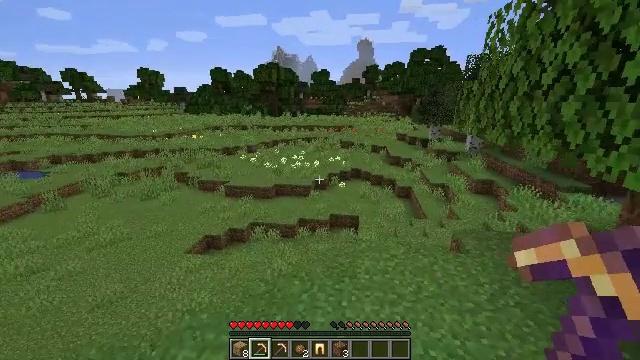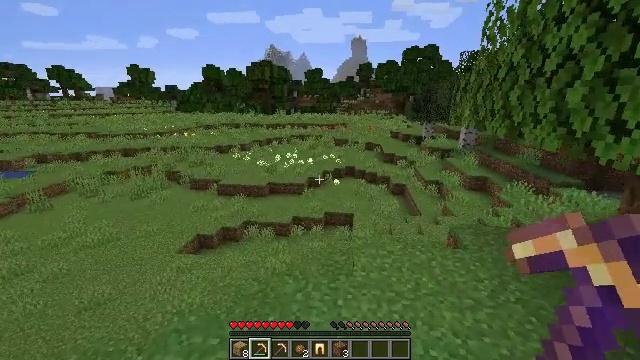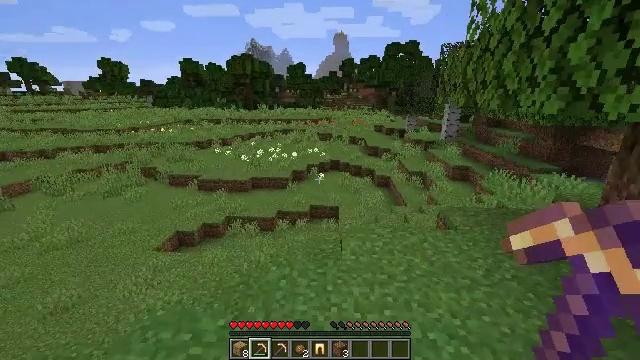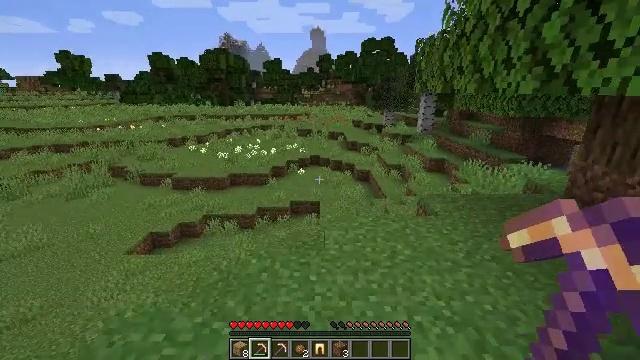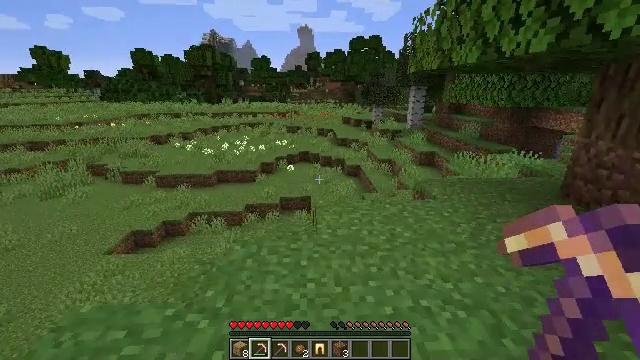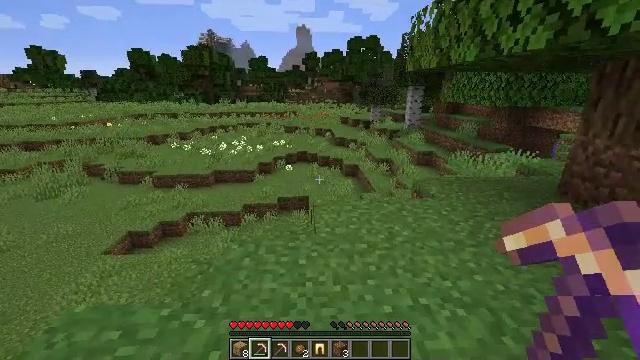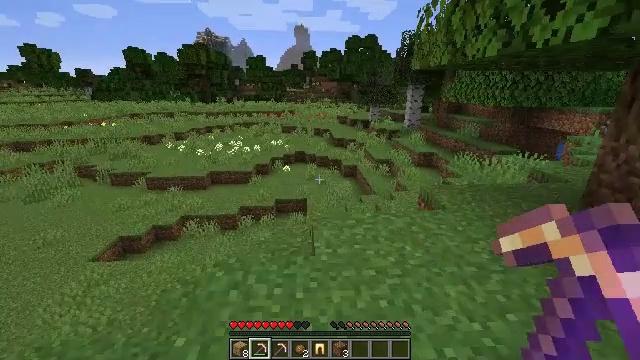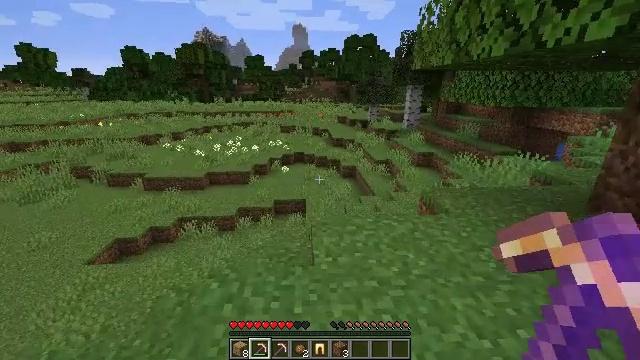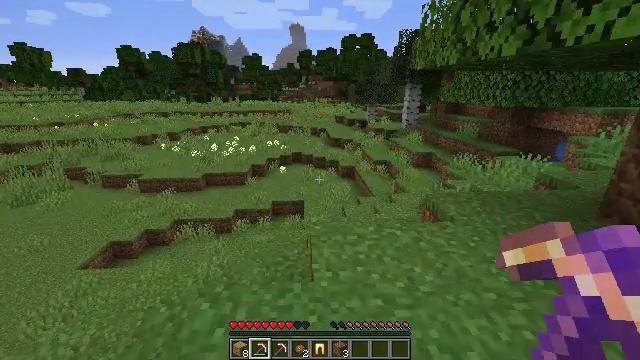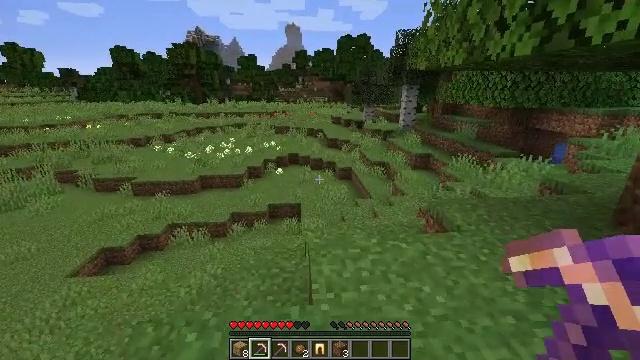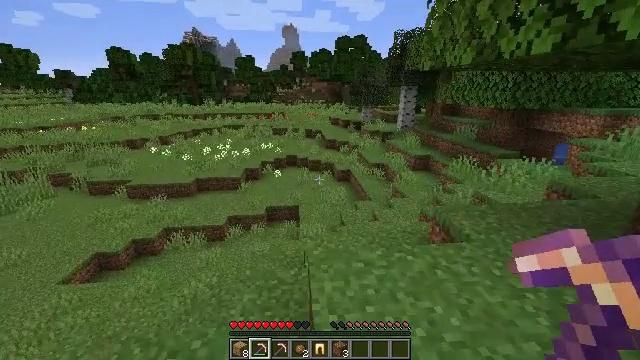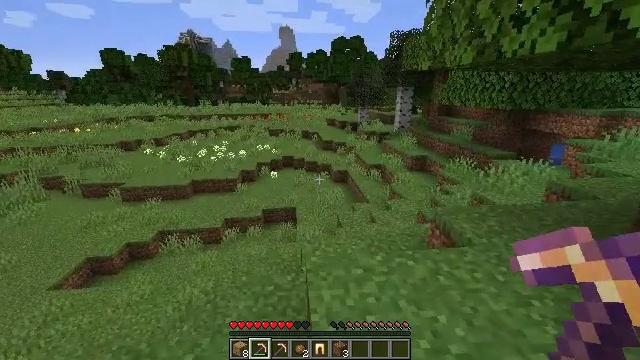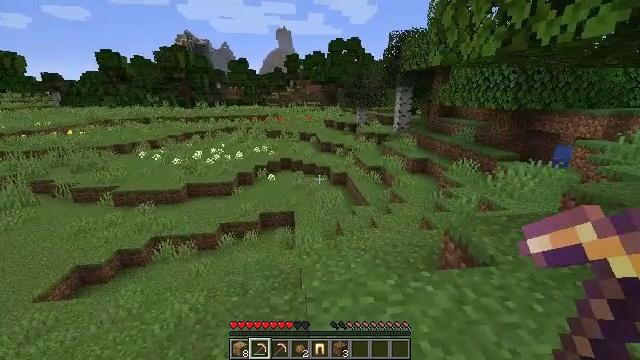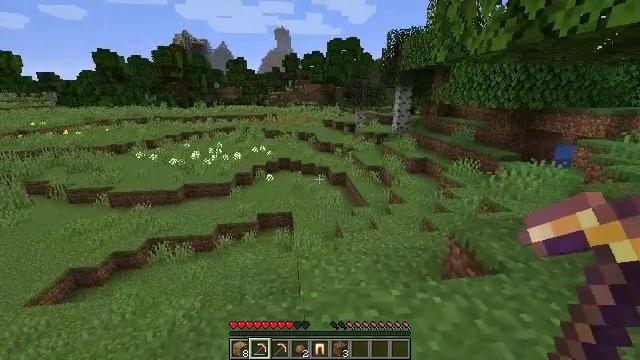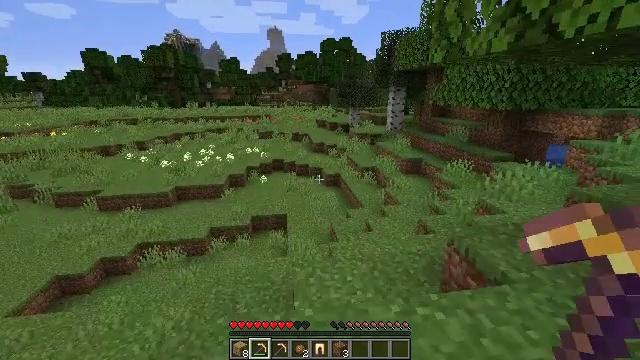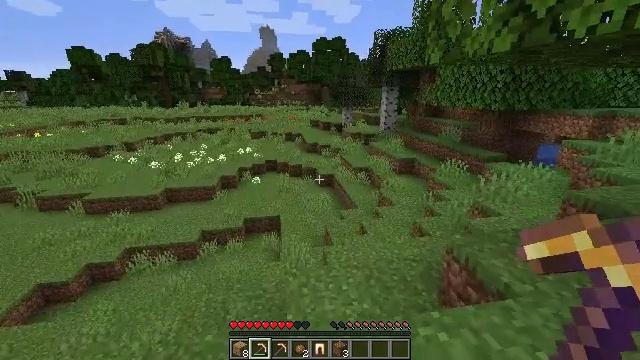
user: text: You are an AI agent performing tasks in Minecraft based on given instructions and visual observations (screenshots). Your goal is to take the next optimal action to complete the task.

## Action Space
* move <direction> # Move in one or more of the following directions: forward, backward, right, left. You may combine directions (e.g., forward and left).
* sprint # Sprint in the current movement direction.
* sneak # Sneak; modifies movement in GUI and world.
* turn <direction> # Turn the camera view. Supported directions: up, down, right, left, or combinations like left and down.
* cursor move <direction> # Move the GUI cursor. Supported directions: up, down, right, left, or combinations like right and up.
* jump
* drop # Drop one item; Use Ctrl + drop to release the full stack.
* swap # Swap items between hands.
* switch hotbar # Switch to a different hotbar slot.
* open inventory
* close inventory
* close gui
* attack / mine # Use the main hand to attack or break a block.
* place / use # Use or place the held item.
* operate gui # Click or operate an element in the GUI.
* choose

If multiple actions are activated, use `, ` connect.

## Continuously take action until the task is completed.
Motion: motion action
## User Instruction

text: Remove oak leaves from branches.
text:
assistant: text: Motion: move forward, turn right
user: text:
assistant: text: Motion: move forward, turn right
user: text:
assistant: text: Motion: move forward, turn right
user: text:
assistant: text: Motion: move forward, turn right
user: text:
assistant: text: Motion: move forward
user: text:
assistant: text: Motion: move forward
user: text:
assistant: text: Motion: move forward
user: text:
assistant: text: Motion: move forward
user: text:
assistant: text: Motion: move forward
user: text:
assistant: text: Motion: move forward
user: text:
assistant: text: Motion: move forward
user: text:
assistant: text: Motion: move forward
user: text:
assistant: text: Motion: move forward
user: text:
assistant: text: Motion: move forward, turn right
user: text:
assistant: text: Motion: move forward, turn right
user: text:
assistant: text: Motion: move forward, turn right
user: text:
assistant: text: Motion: move forward, turn right
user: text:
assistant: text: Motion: move forward, turn right
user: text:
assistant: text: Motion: move forward, turn right
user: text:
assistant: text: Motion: move forward, turn right
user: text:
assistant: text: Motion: move forward, turn right
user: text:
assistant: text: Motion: move forward, turn right
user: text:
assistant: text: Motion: move forward, turn right
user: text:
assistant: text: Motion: move forward, turn right
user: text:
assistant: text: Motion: move forward
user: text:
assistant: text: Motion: move forward
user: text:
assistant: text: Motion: move forward
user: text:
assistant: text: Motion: move forward
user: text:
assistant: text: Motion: move forward
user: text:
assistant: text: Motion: move forward